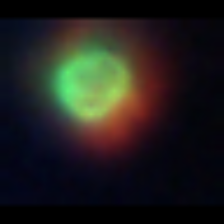
Taxon: NanoPlankton
Group: Other